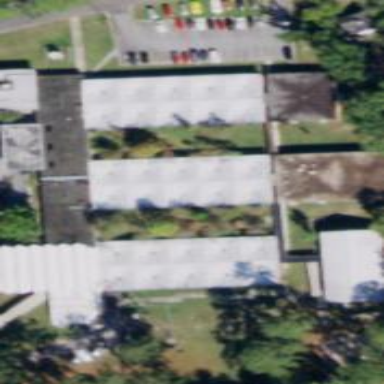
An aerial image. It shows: School.